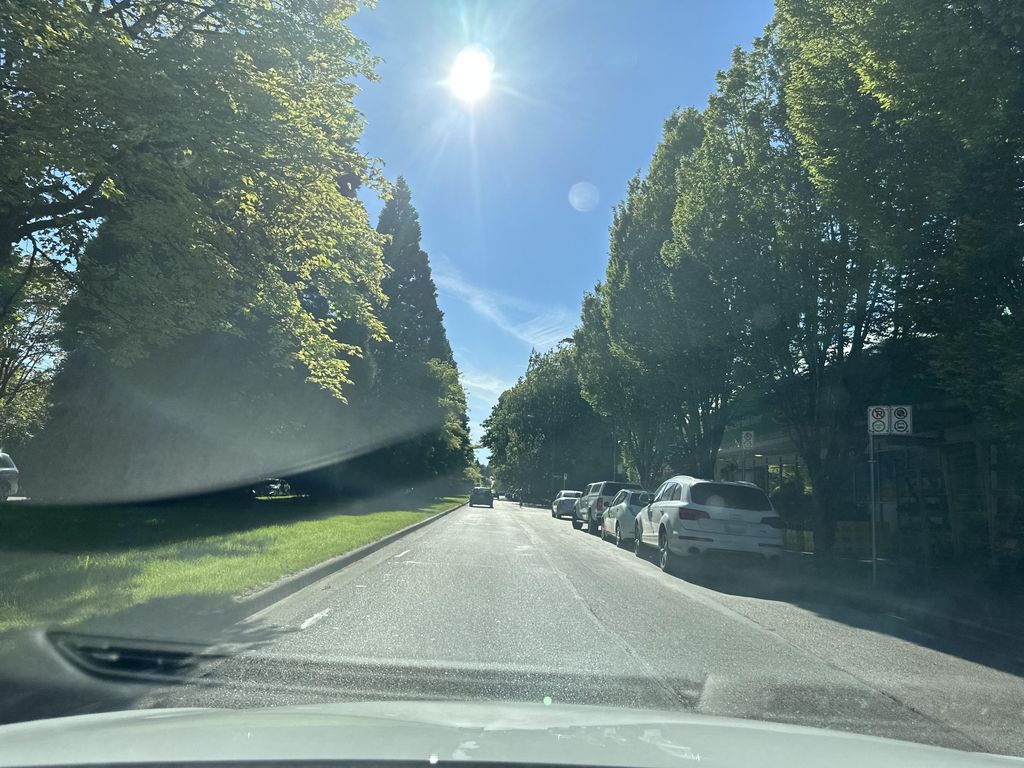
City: vancouver